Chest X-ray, PA view. Patient: 49 years old, sex F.
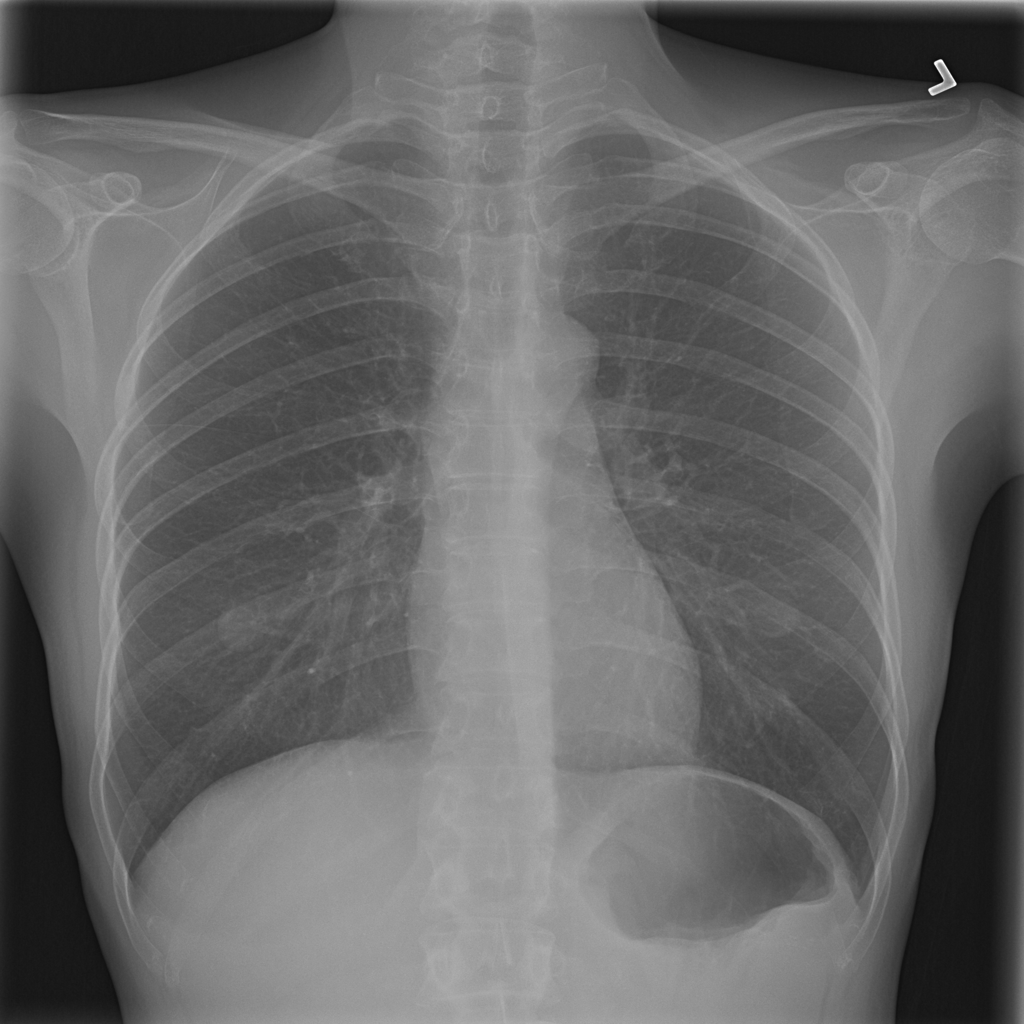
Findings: No Finding